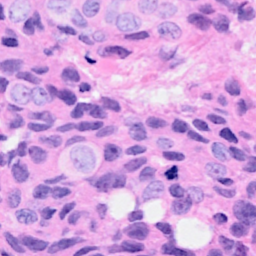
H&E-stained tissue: Breast